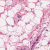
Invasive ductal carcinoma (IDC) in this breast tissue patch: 0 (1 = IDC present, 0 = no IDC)